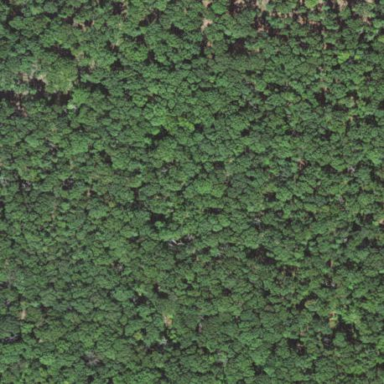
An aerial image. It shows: Woodland consisting of broadleaved trees.